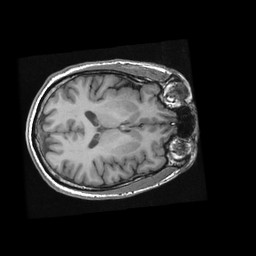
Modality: T1w
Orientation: axial
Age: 31
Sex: male
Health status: healthy
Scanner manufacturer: ge
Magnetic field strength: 3 T
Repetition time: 0.008416 s
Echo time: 0.003092 s